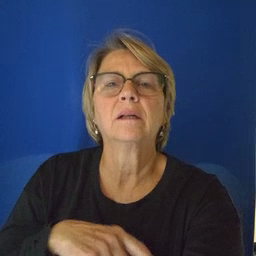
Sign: tongue